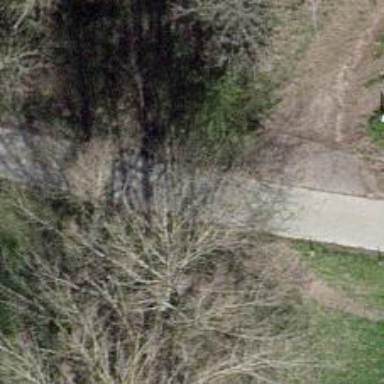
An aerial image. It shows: Residential road with bridge.